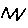
Label: zigzag